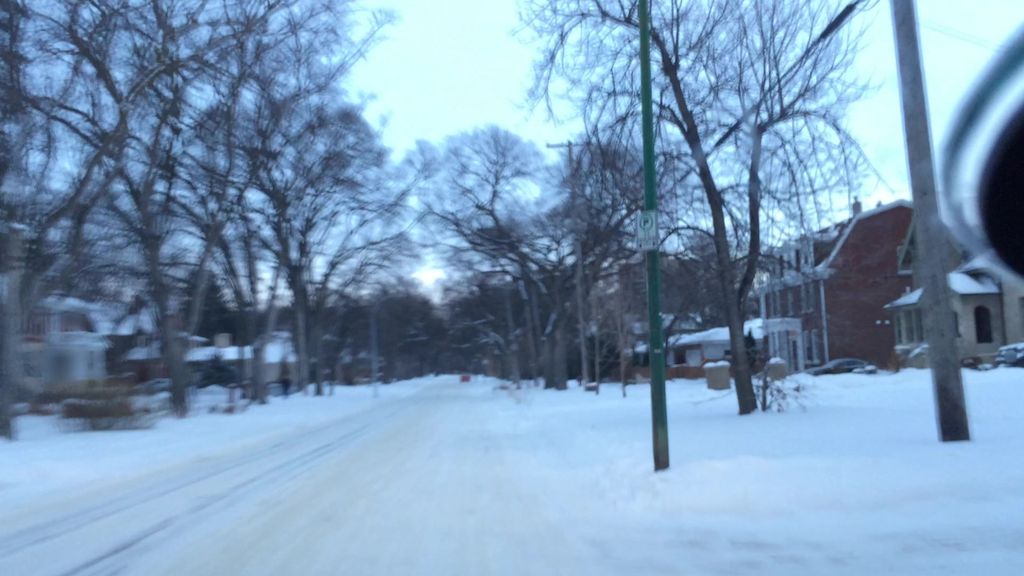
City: winnipeg